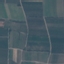
Label: PermanentCrop